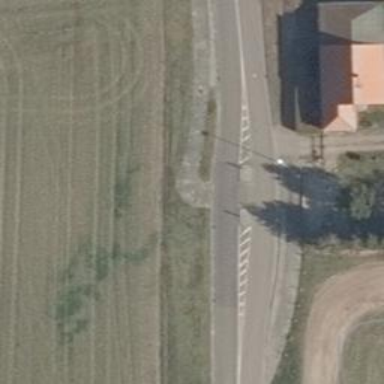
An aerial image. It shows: Unmarked crossing with pedestrian island.